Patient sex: M
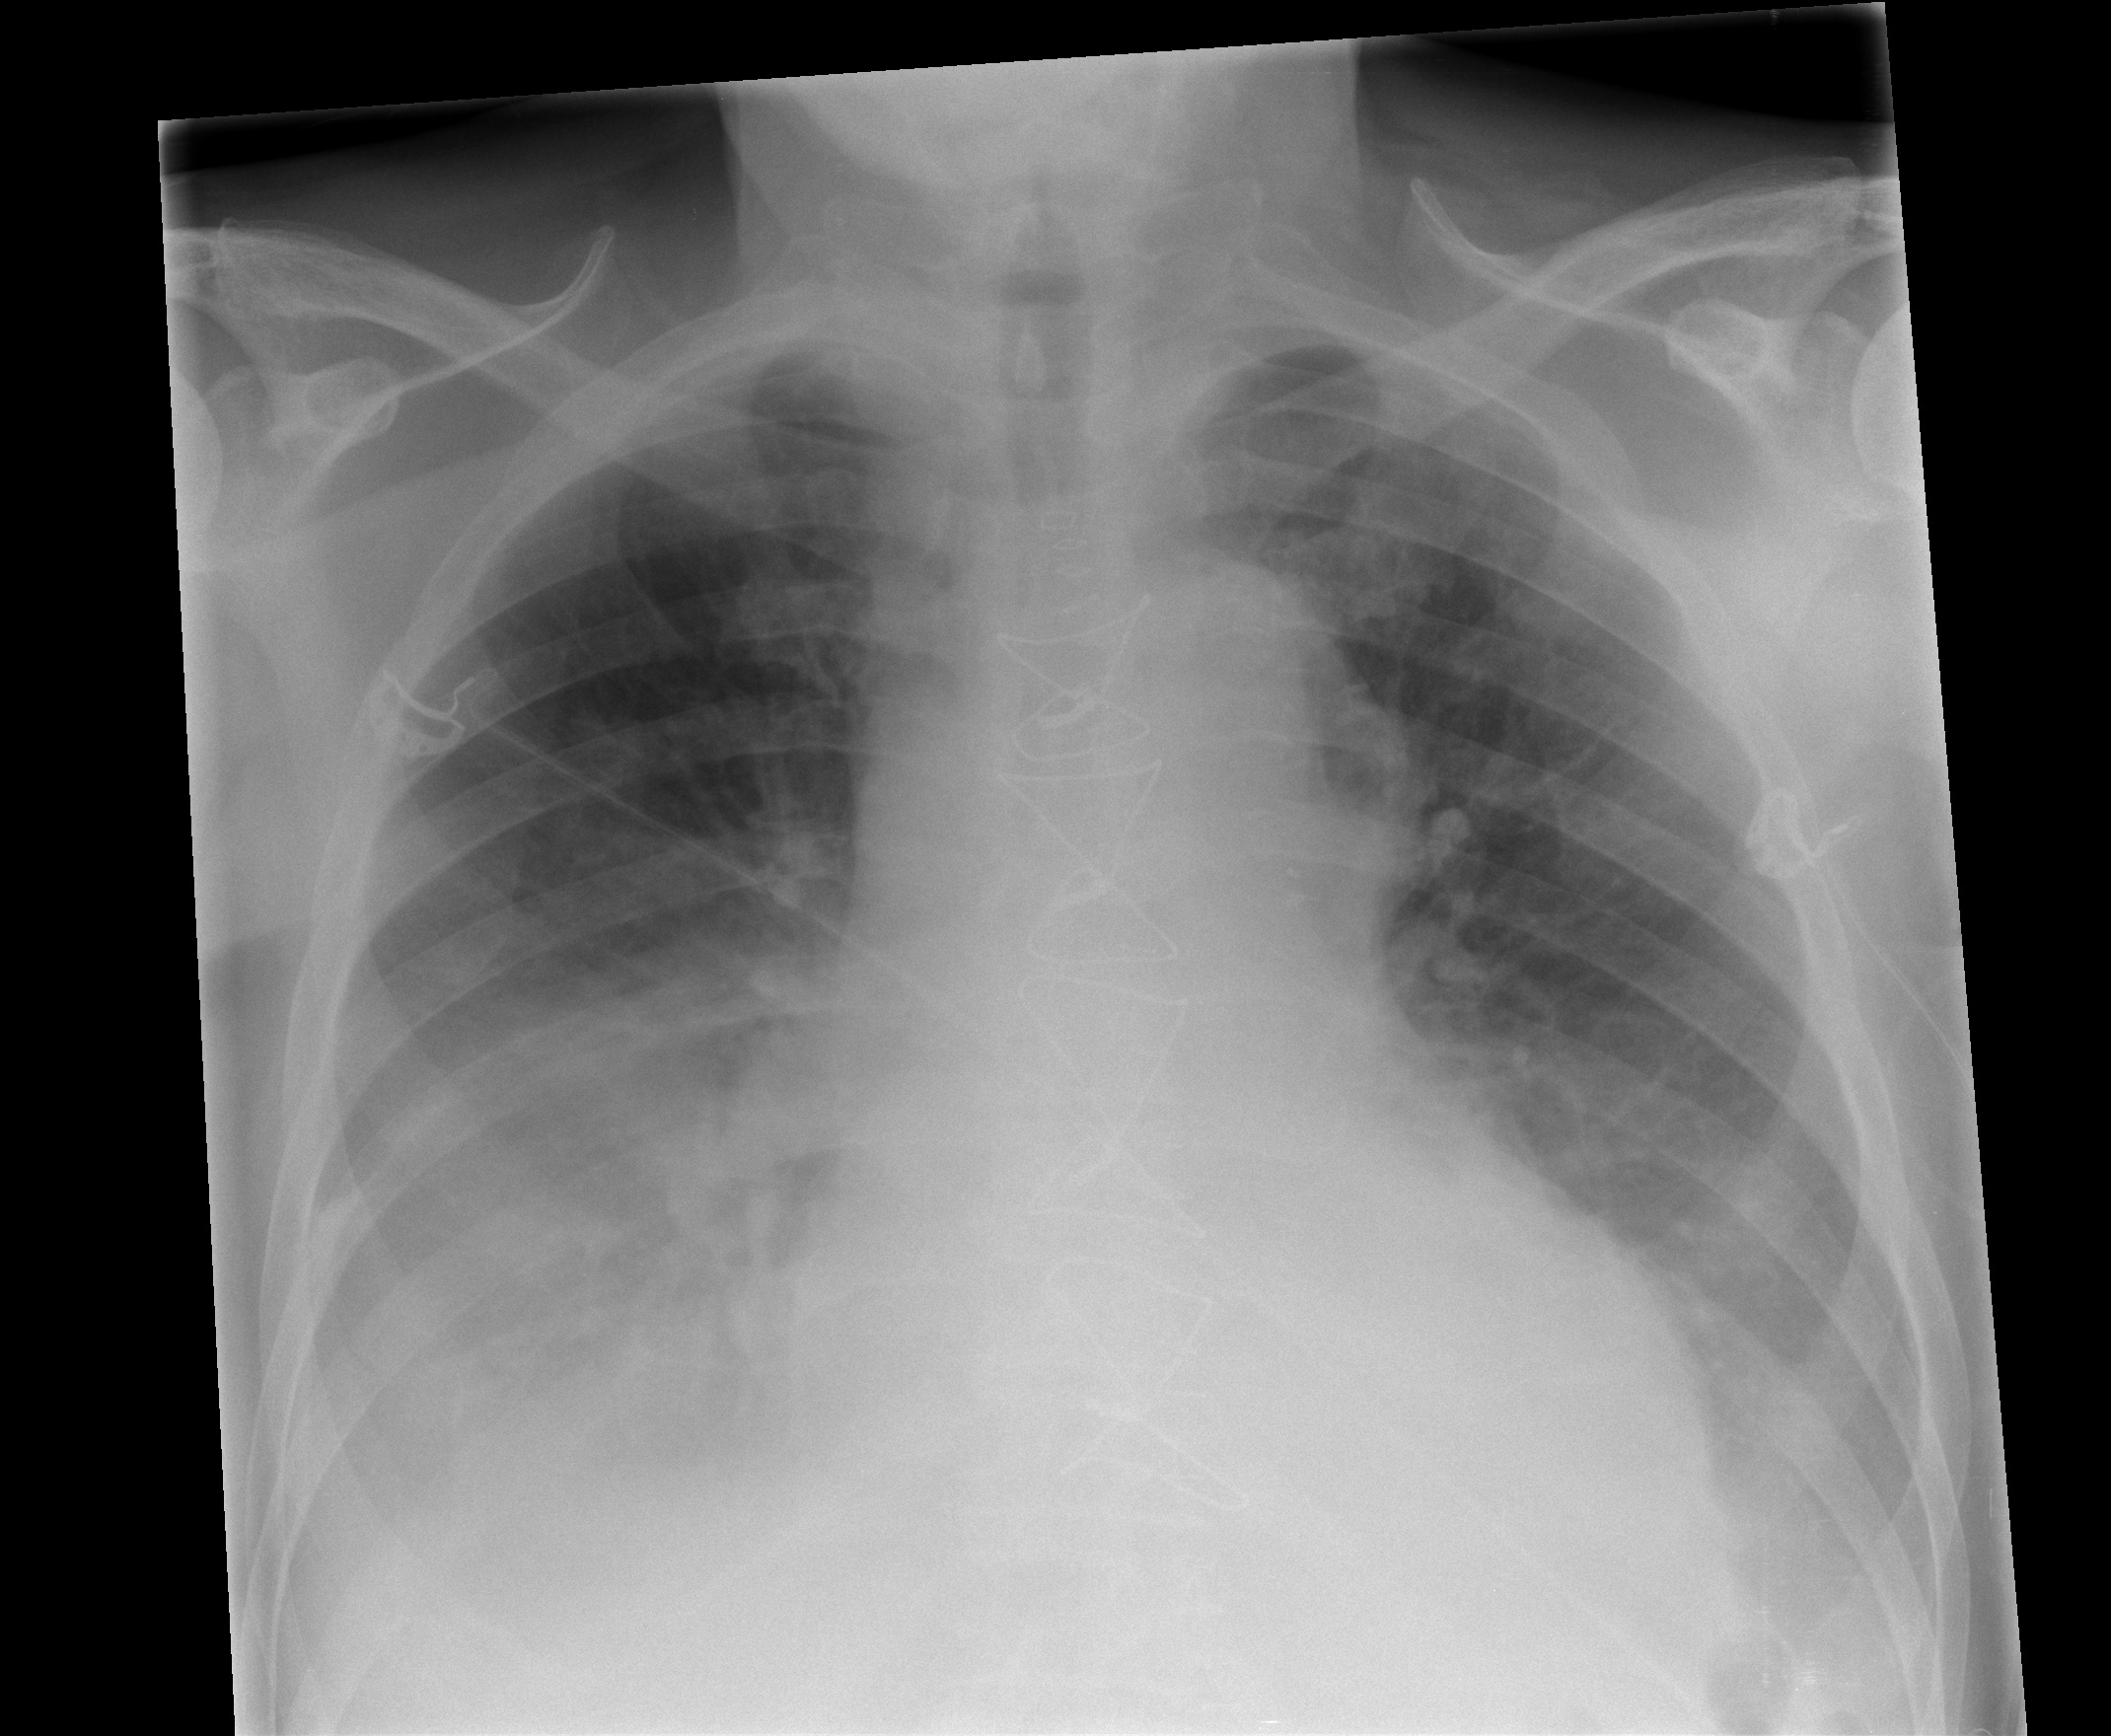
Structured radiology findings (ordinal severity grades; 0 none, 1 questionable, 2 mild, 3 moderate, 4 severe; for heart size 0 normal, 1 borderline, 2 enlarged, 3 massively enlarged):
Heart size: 0
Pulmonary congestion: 1
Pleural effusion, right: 3
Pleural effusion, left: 2
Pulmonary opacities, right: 0
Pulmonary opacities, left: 0
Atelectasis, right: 2
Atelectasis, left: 2